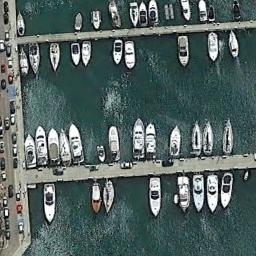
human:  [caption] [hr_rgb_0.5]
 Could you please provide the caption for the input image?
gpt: The harbor has lots of neatly docked boats and the color of the waters is green .

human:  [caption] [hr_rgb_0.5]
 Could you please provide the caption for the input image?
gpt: There are some ships neatly arranged on the sea next to the harbor next to the road, And many empty spaces are left .

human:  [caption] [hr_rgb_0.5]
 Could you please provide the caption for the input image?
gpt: Lots of ships are in the harbor .

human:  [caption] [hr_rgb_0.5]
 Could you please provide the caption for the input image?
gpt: There was a lot of traffic along the harbor shore .

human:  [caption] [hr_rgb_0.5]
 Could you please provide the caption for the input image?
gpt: There are some ships docked at the harbor beside a parking lot .